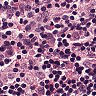
Metastatic tissue present: no